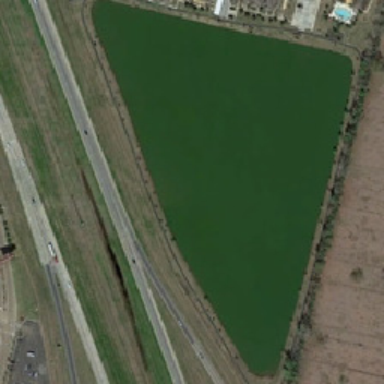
There are some buildings and roads near the triangle pond .